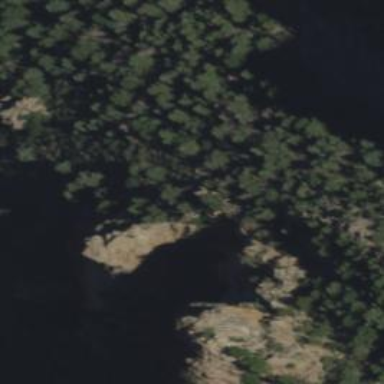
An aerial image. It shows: Natural cliff.